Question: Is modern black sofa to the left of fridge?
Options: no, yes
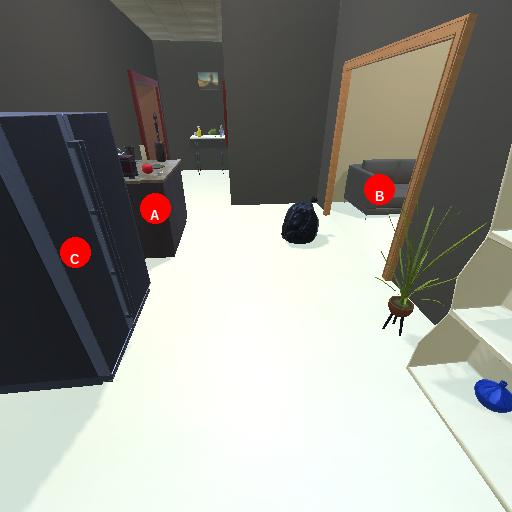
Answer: no